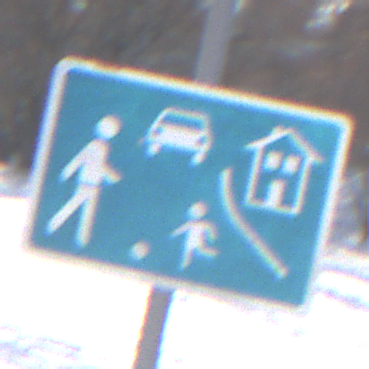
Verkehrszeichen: BeginnVerkehrsberuhigterBereich
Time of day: MorningAfternoon
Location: Outdoor (Nature)
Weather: PartlyCloudy
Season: Winter
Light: Natural